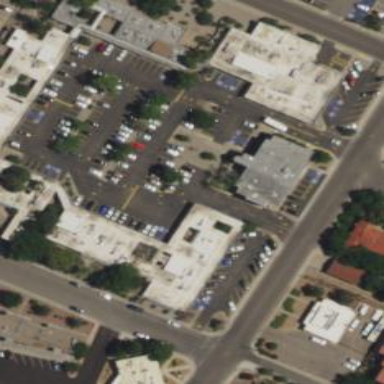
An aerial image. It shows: Healthcare clinic.